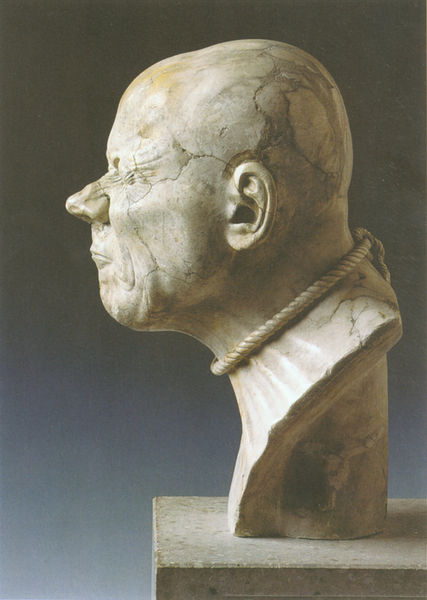
Titel: Ein Erhängter
Künstler: Franz Xaver Messerschmidt
Institution: Wien, Österreichische Galerie
Schlagwörter: blau, kopf, mann, schatten, weiß, grau, licht, marmor, mund, nase, ohr, profil, augen, band, falten, gesicht, hinrichtung, sockel, stein, tot, hals, portrait, auge, realismus, schnur, strick, ohren, skulptur, statue, halsband, kette, kahl, ausdruck, angst, karikatur, spitz, büste, glatze, kordel, plastik, poliert, foto, alter, seil, augen zu, seite, verkniffen, römer, grimasse, halbprofil, kraus, schmerz, riss, flaten, strang, gehängt, gehängter, zusammengekniffen, erhängen, gehenkter, amm, zu, geschit, rümpfen, strick um den hals, gehänkter, loriot